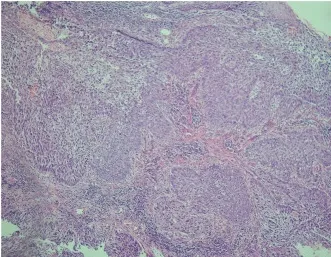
Hematoxylin-eosin and immunohistochemical staining for PD-L1 expression in pathological sections. (A) The hematoxylin-eosin staining of pathological sections revealed poorly differentiated squamous cell carcinoma with heterotypic cells arranged in nests, interstitial infiltration, and no obvious keratosis (magnification, x100).
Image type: pathology (h&e)